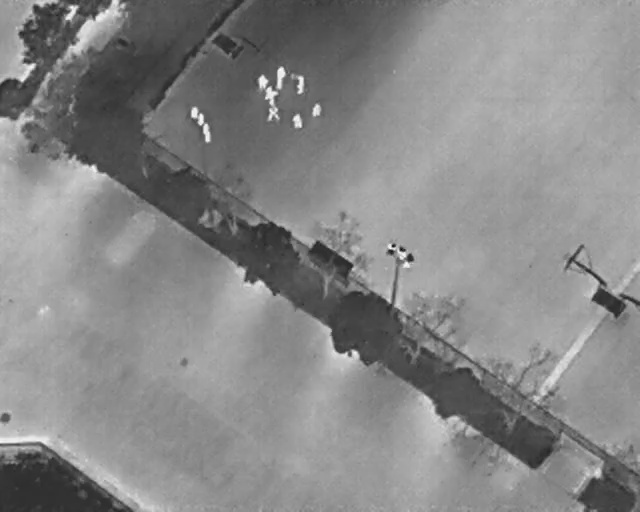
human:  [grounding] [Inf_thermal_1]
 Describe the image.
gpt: In the satellite image, there is  <ref>7 medium person </ref> <box>[[48, 20, 50, 22, 2], [45, 22, 47, 24, 172], [41, 20, 43, 23, 2], [45, 15, 48, 17, 2], [42, 14, 45, 16, 2], [39, 15, 42, 17, 2], [40, 17, 43, 19, 2]]</box> located at top.